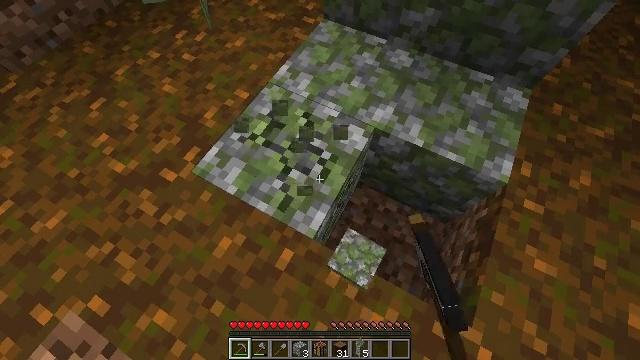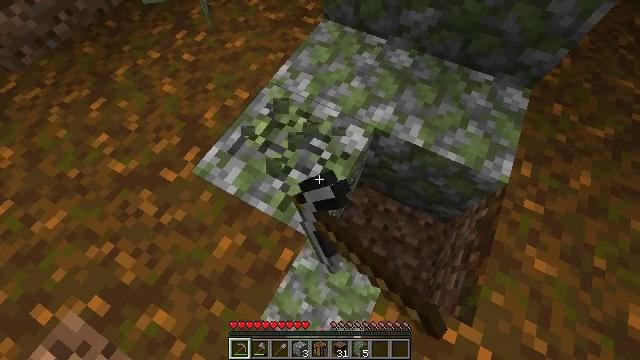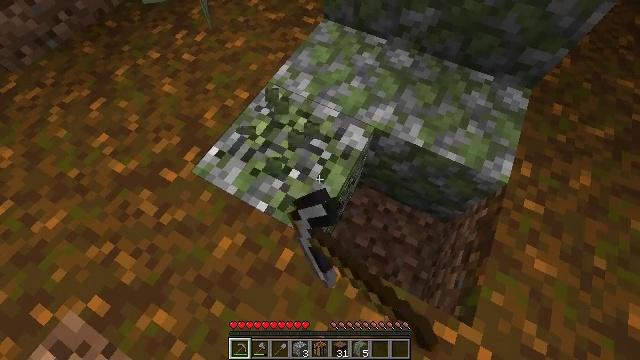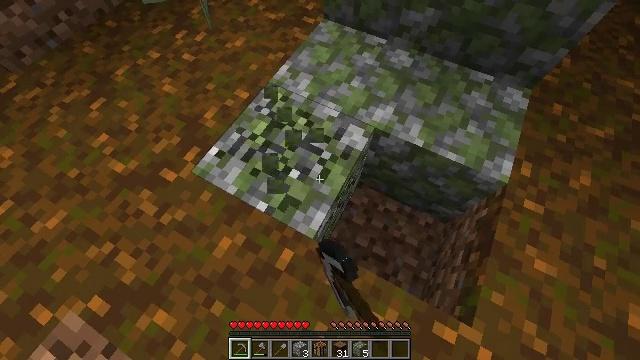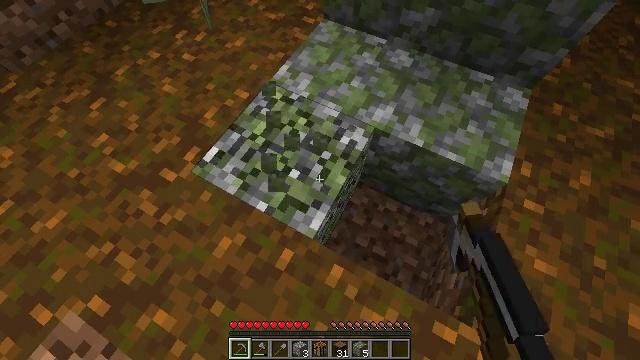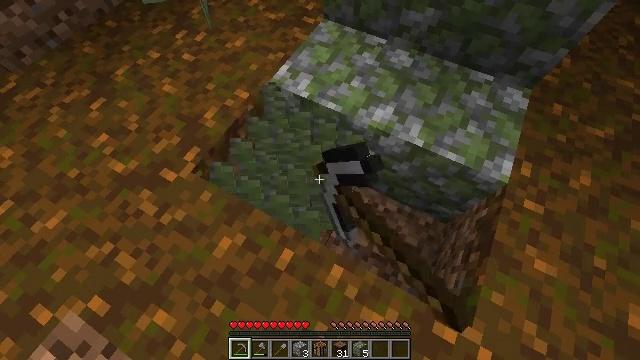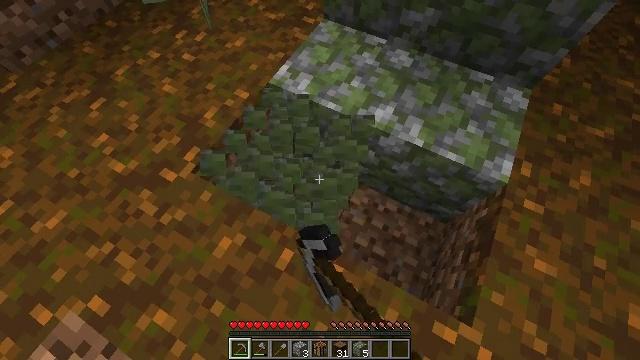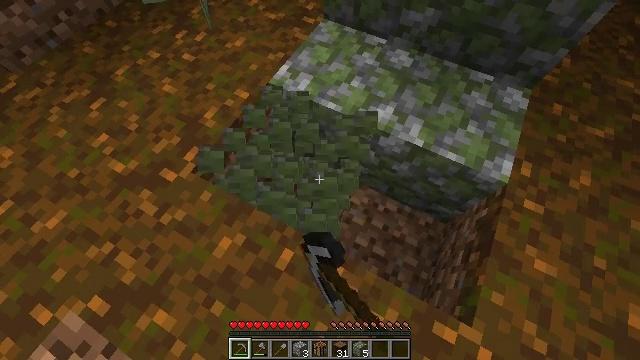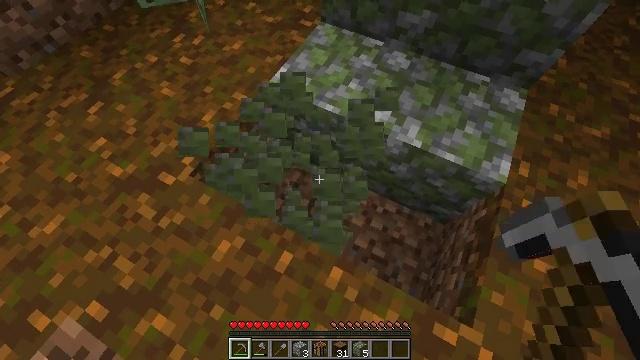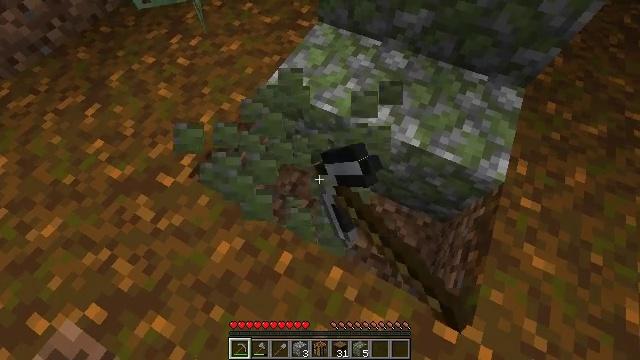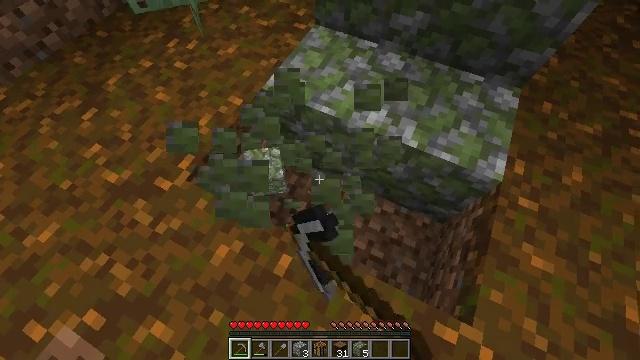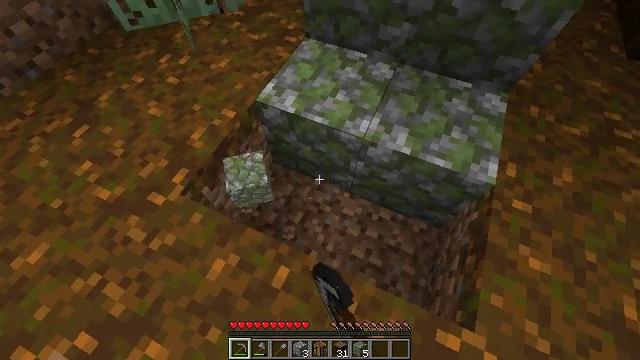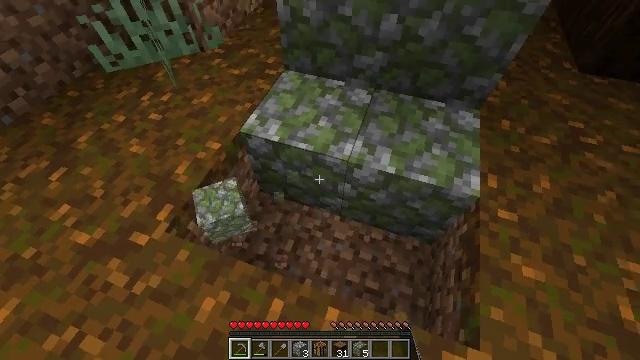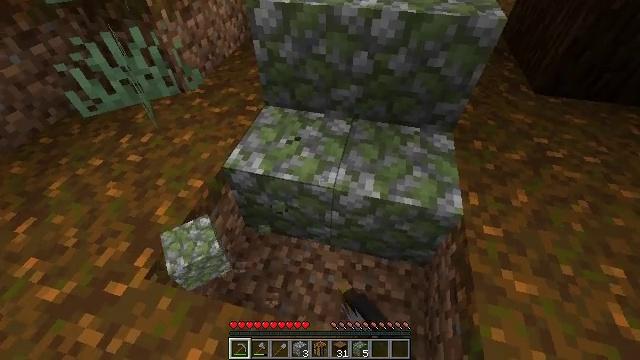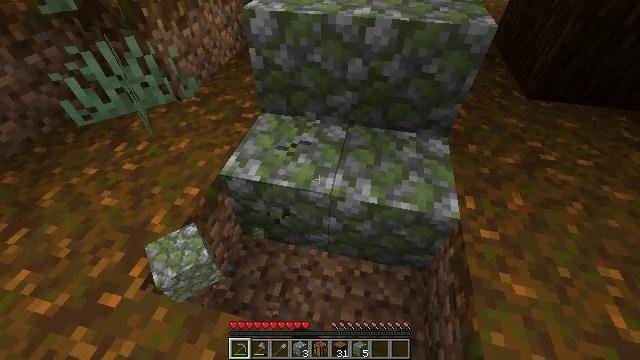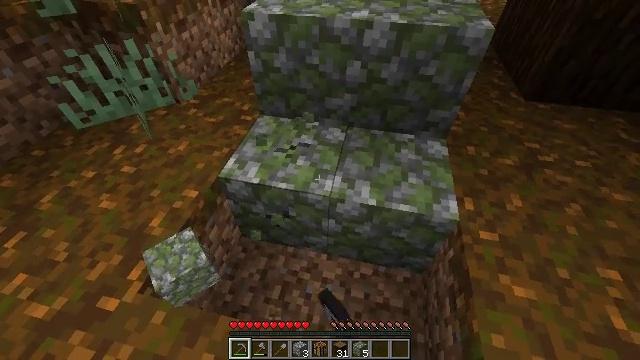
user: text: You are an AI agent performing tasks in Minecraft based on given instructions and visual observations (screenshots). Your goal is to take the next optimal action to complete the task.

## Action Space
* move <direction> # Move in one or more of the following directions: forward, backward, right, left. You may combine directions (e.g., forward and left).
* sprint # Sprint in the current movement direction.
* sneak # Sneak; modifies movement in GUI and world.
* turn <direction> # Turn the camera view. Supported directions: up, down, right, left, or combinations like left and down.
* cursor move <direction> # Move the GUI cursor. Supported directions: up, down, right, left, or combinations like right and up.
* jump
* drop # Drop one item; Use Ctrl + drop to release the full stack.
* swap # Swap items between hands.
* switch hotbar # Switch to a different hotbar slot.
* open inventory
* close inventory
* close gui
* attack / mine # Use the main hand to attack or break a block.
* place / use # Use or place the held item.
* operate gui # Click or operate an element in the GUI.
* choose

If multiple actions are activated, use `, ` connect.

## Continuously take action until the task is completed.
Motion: motion action
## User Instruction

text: Collect mossy cobblestone from a structure.
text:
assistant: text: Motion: attack / mine
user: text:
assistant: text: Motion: attack / mine
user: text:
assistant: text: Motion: attack / mine
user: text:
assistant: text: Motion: attack / mine
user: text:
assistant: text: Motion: attack / mine
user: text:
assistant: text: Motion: attack / mine
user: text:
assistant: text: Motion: attack / mine
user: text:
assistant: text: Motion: attack / mine
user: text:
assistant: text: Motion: attack / mine
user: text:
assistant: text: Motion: attack / mine
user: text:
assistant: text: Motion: turn right and up, attack / mine
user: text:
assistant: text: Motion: turn right and up, attack / mine
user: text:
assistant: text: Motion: turn right and up, attack / mine
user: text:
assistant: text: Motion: turn right and up, attack / mine
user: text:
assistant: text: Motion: attack / mine
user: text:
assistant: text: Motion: attack / mine
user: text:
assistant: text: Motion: attack / mine
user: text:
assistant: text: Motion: move forward, attack / mine
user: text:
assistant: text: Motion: move forward, attack / mine
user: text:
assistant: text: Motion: move forward, attack / mine
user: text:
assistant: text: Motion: attack / mine
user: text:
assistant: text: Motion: attack / mine
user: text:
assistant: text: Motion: attack / mine
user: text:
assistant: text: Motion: attack / mine
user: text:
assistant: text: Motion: attack / mine
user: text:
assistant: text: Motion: attack / mine
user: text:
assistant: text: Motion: attack / mine
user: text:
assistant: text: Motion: attack / mine
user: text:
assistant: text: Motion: attack / mine
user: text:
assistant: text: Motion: attack / mine